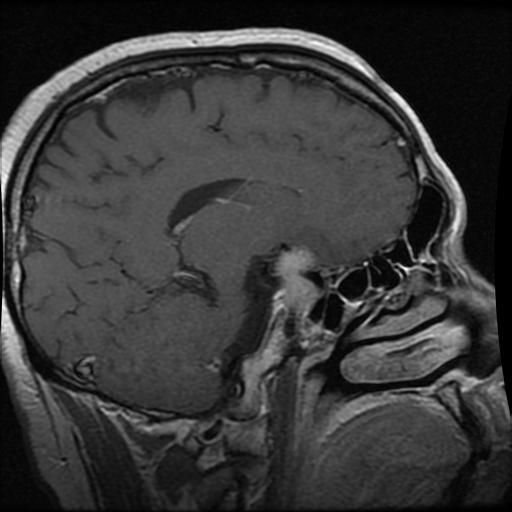
Label: pituitary